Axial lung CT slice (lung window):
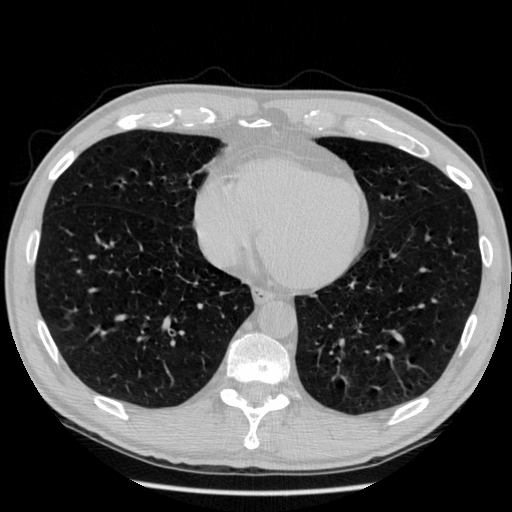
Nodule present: no